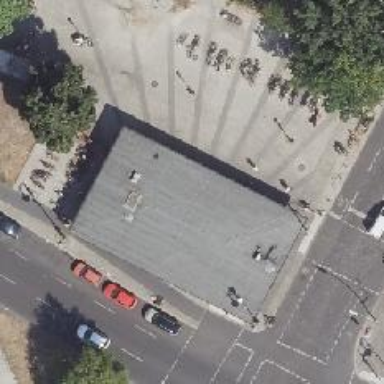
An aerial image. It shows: Subway entrance.